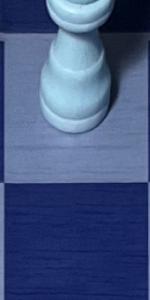
Label: Empty